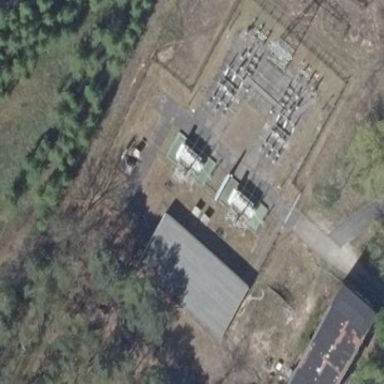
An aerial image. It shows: Distribution level power substation enclosed by fence.